Current action and preconditions to check: trajectory_clear

Your task: For each precondition in the list above, predict whether it will hold at this action.

Consider the current scene as observed from the mobile robot's camera, and analyze the predicted future states of all dynamic agents (e.g., people, animals, vehicles, or any moving entities) within the NEXT SECOND.

IMPORTANT: Only answer "very likely" if you are absolutely certain—based on strong, clear evidence—that a dynamic agent will violate the precondition in the predicted future state. Do NOT answer "very likely" for unlikely, ambiguous, or low-probability risks.

Ask yourself for each precondition: Is there a high probability, with clear and convincing evidence, that the predicted future states of any dynamic agent will interfere with the predicted future state of the currently executing action within the NEXT SECOND, causing that precondition to fail?

Assess the risk level based on these predictions. Use "likely" or "very likely" if motions create a clear risk of interference.

Use "neutral" or "improbable" if agents are nearby but their predicted paths are clearly diverging or non-conflicting.

Failure Risk Categories: "very improbable", "improbable", "neutral", "likely", "very likely"

Answer Format: Output ONLY the probability_of_failure value from these categories: "very improbable", "improbable", "neutral", "likely", "very likely"

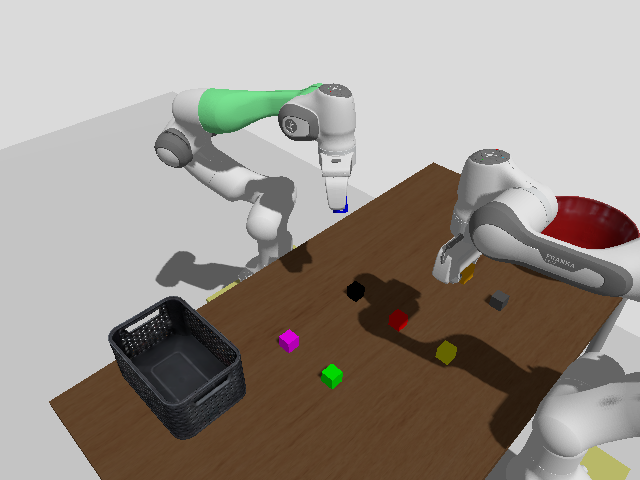

Answer: very improbable